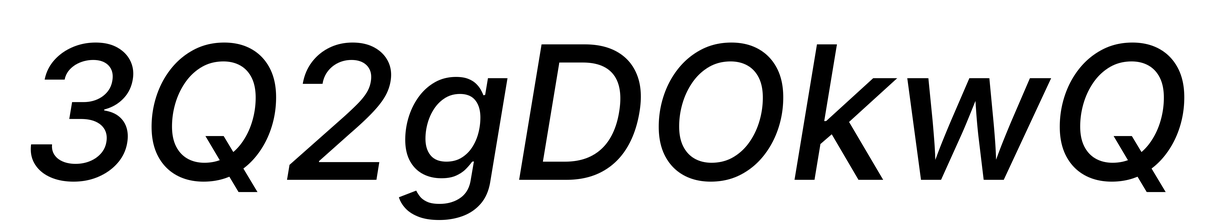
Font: Inter-Italic_Medium_Italic